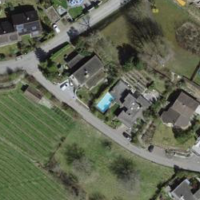
EUNIS habitat code: 55
Species observed at this site:
Pseudochorthippus parallelus
Chorthippus biguttulus
Gomphocerippus rufus